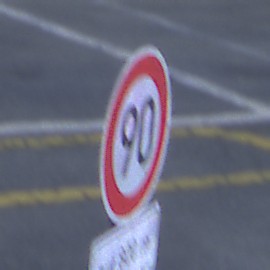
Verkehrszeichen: Geschwindigkeit90
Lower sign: LaengeEinerStrecke5
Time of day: SunriseSunset
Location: Outdoor (Suburban)
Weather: PartlyCloudy
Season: NotSpecified
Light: Natural